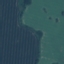
Land use / land cover class: AnnualCrop